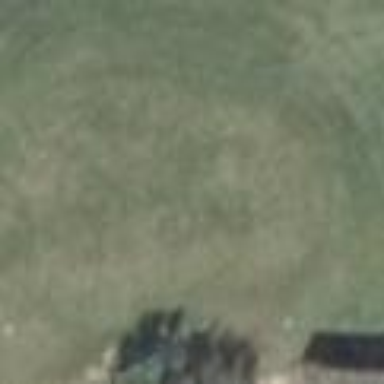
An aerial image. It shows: Golf tee.